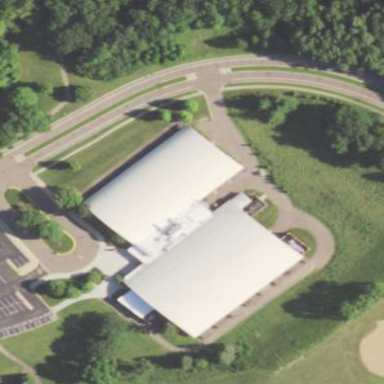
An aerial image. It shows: Public building with ice rink used for multiple sports including ice hockey and curling.